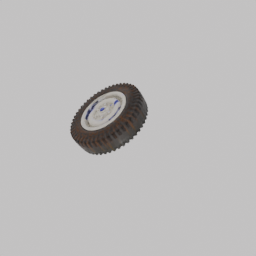
Label: mechanical